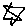
Label: star